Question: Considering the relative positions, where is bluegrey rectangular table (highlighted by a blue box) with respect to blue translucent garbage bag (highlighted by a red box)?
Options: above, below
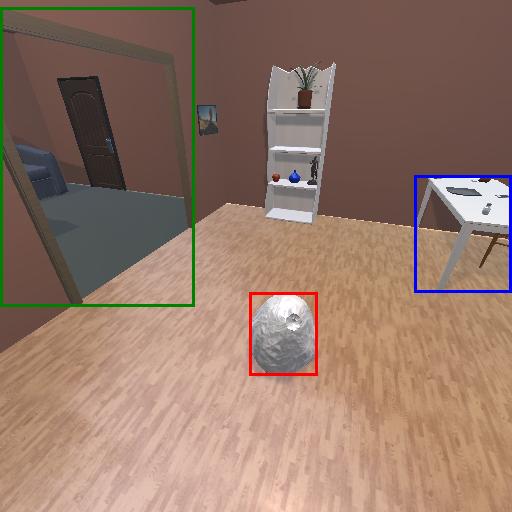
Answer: above